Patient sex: M
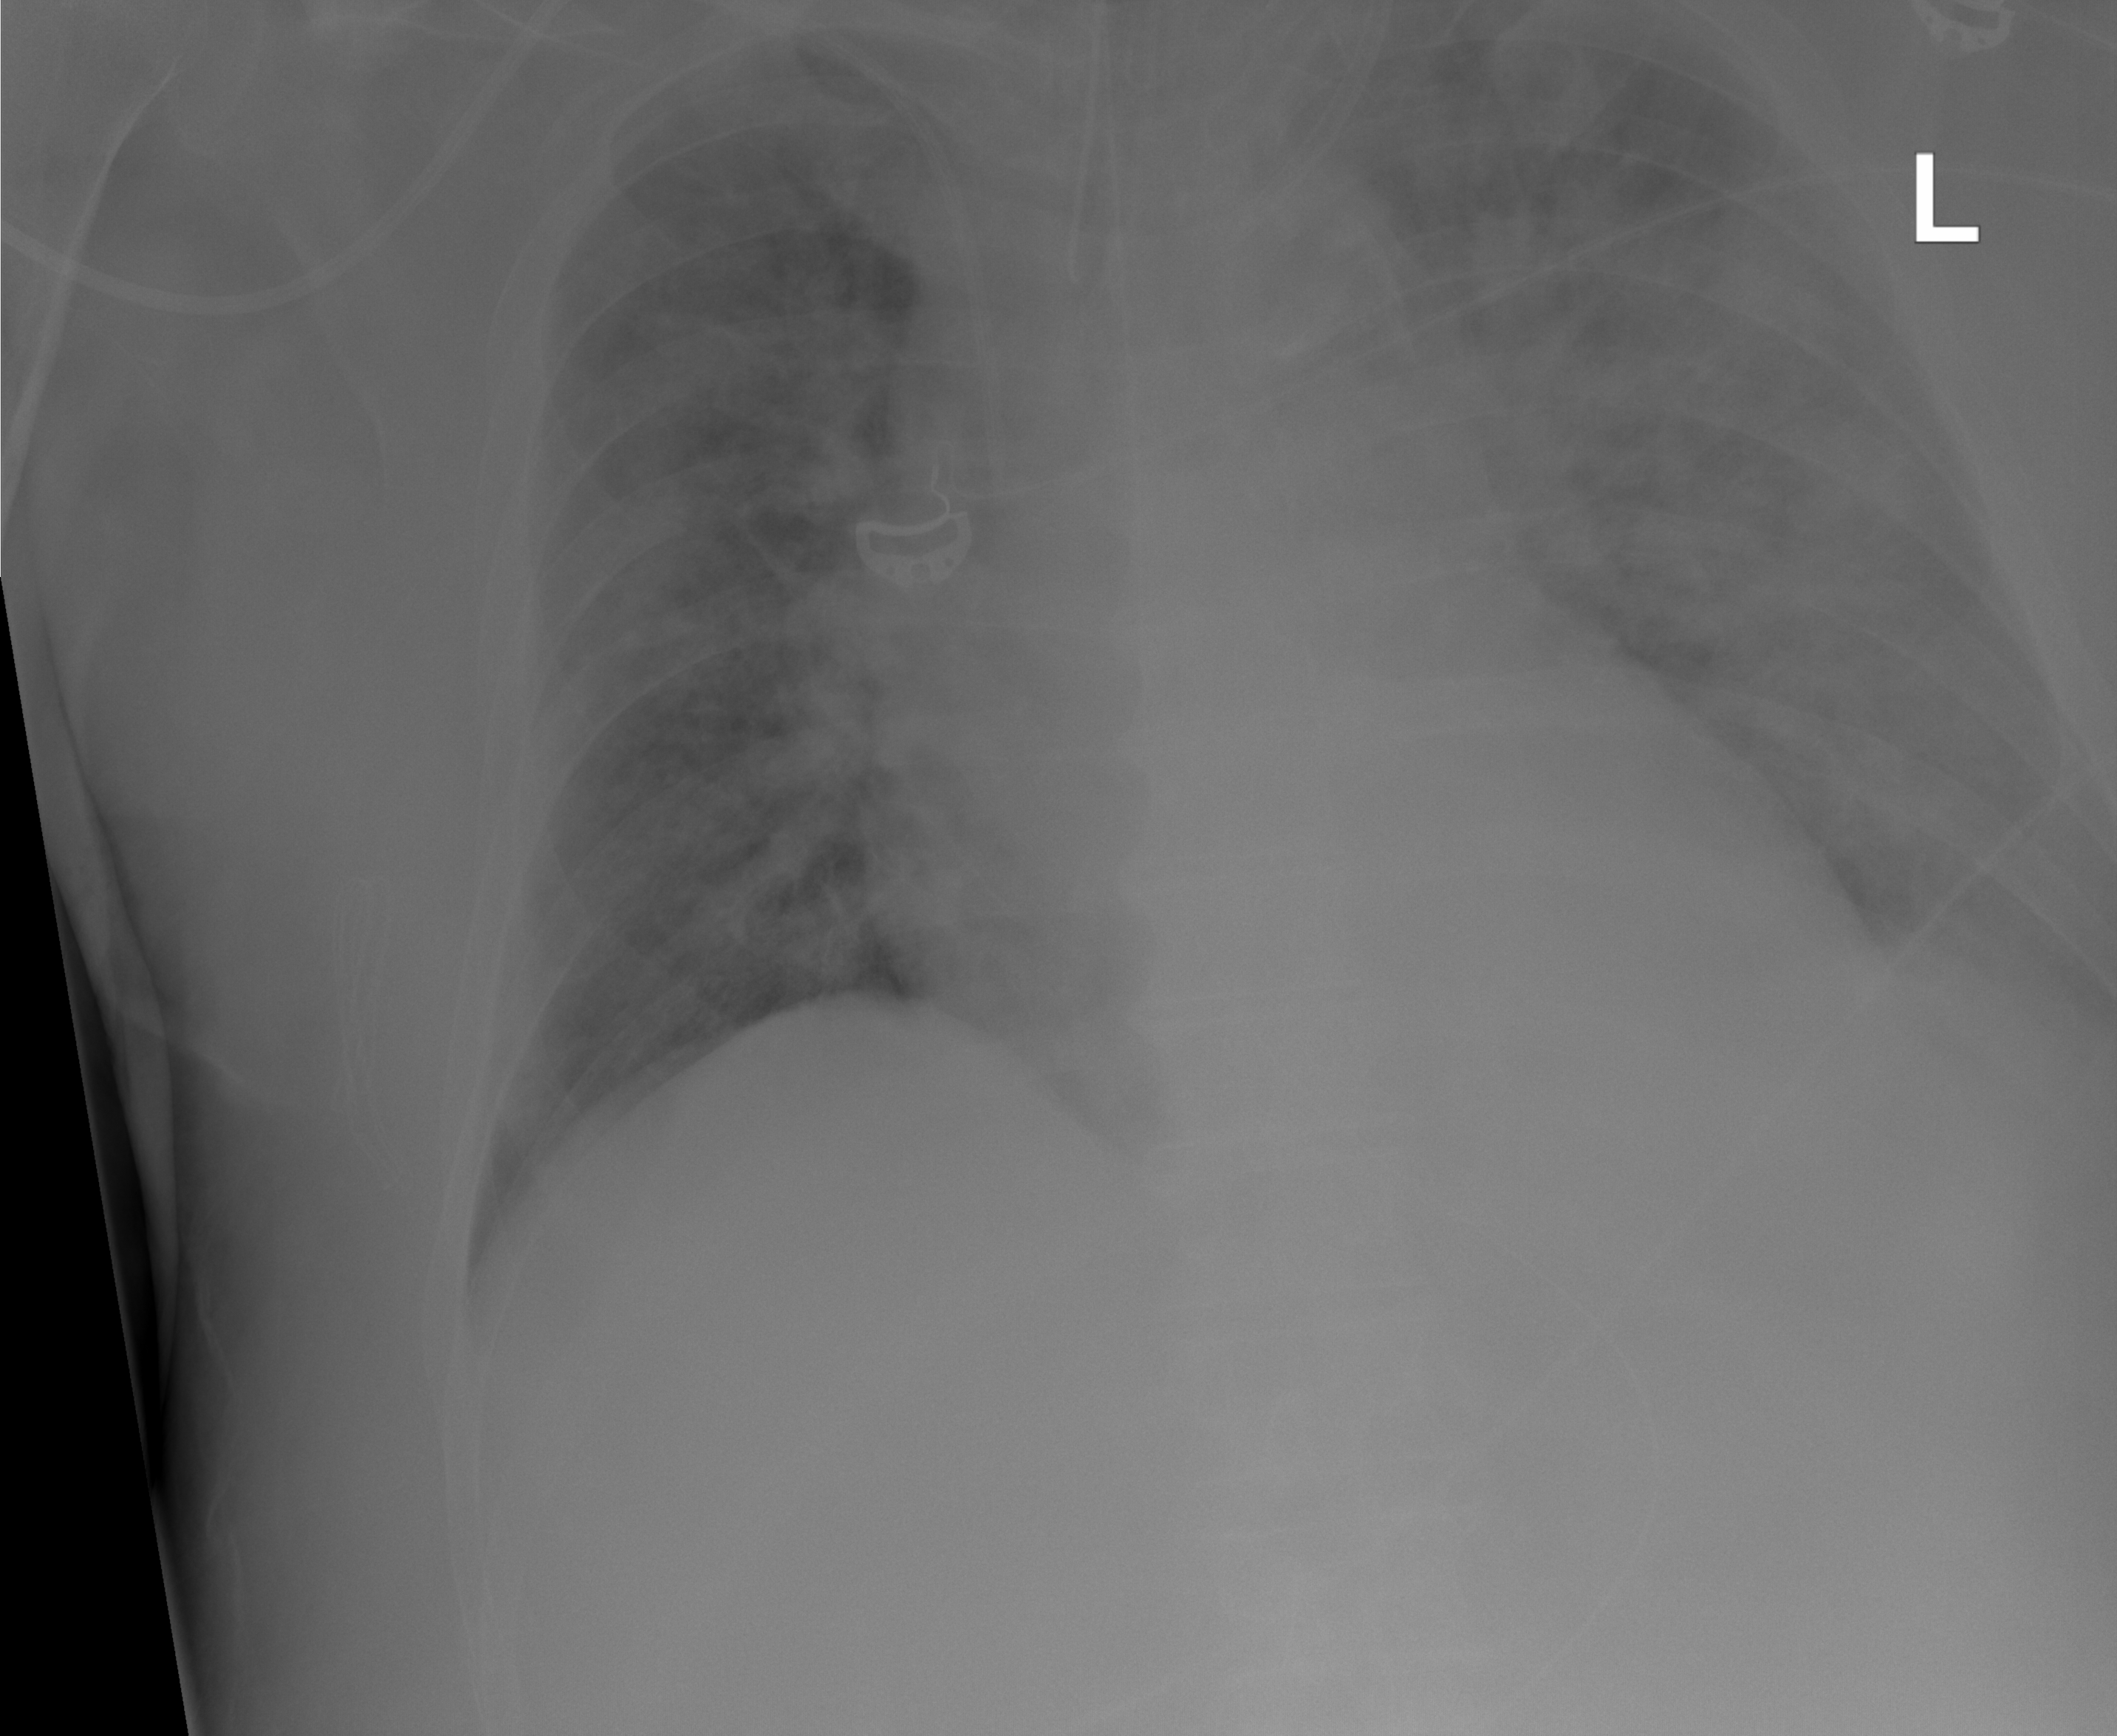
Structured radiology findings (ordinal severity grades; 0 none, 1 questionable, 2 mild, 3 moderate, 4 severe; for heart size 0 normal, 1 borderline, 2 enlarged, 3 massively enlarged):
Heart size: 2
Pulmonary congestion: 2
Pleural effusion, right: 0
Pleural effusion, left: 2
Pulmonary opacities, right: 3
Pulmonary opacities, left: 4
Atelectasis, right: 2
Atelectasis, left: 2